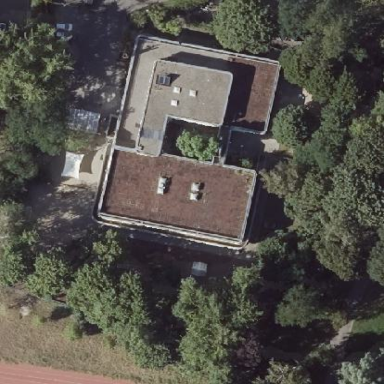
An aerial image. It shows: Kindergarten.